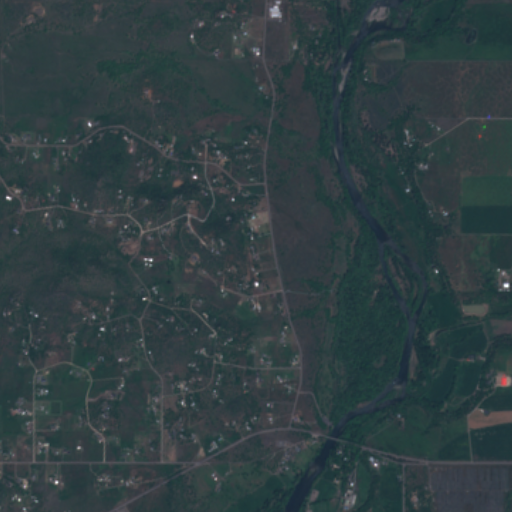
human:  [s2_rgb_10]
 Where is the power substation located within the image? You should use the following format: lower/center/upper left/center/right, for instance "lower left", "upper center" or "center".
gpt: The power substation is located in the lower center of the image.
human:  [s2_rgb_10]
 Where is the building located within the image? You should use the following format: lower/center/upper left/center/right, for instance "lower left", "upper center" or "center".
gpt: There is no building in the image.